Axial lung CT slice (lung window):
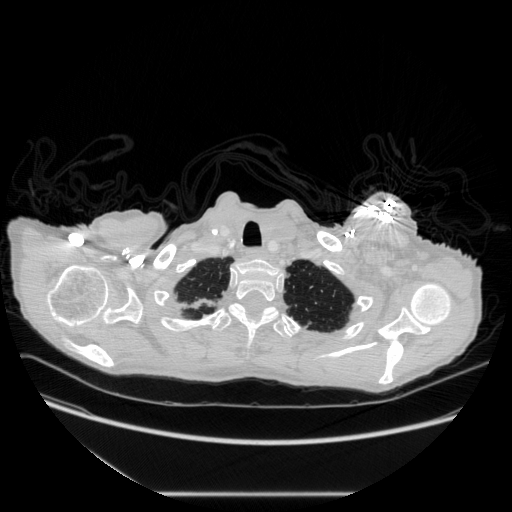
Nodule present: no